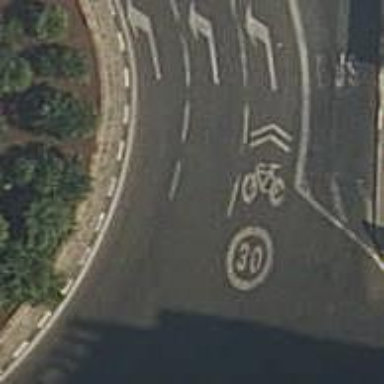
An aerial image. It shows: Primary highway with asphalt surface. The junction is circular.